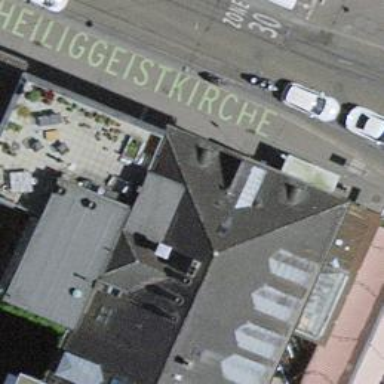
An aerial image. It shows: Cafe with bakery shop.